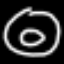
Label: donut